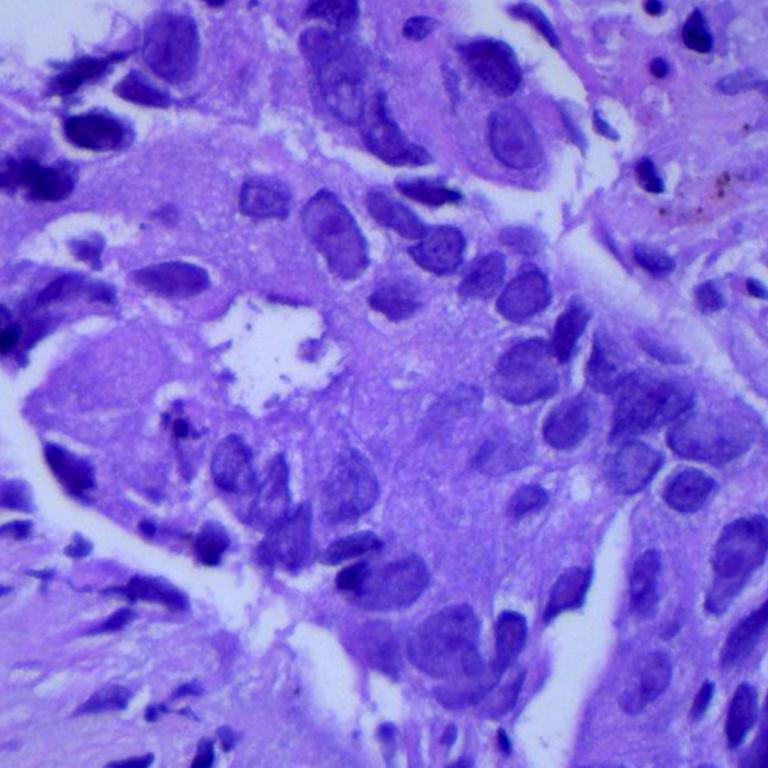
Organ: lung
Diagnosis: adenocarcinomas